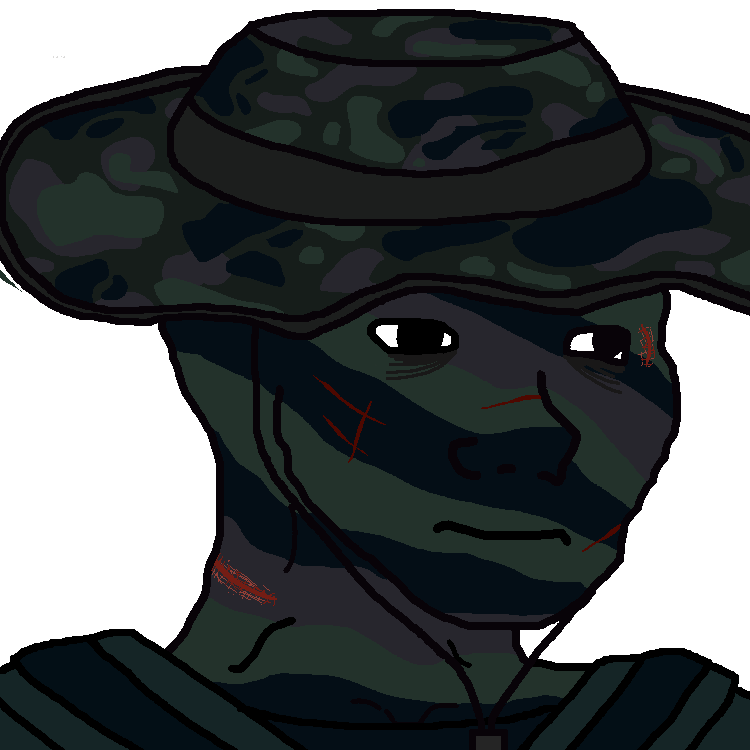
Label: 5_Doomer